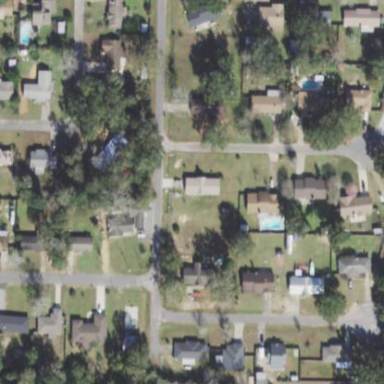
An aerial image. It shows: Residential area consisting of single-family homes.